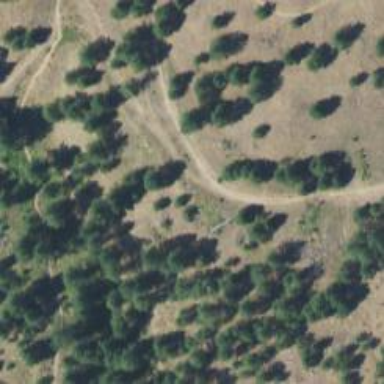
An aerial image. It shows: Path with excellent trail visibility.